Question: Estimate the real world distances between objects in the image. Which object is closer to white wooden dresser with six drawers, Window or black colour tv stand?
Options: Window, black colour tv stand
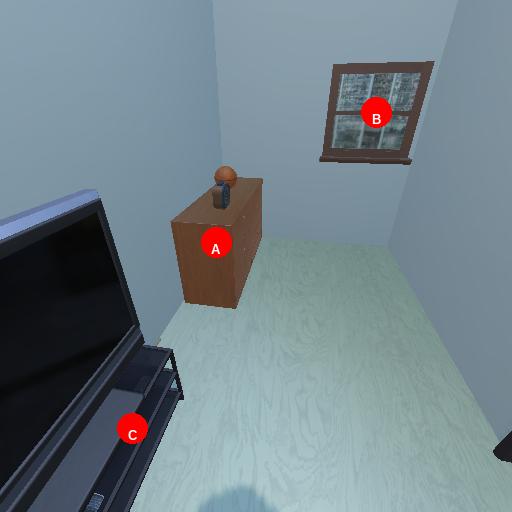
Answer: Window